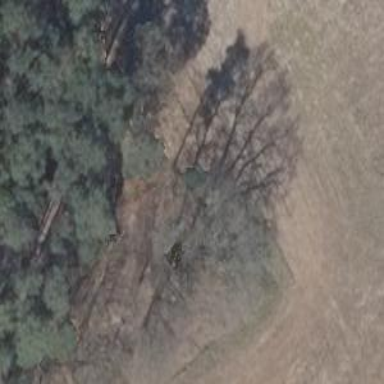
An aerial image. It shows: Hunting stand.